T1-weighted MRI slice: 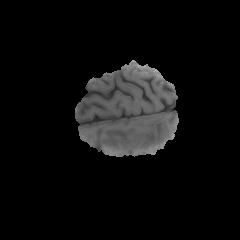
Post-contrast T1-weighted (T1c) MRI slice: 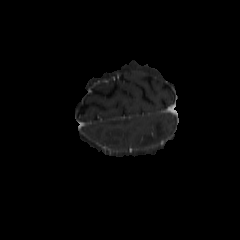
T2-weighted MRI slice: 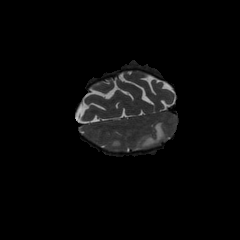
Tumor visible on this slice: yes